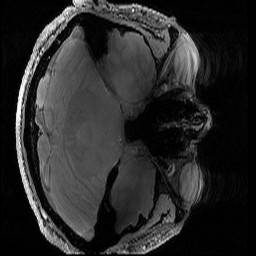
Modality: PDw
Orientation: axial
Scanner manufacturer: siemens
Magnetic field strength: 6.98 T
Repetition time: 2.11 s
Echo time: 0.00296 s